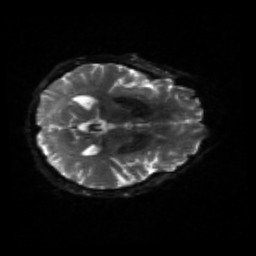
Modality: sbref
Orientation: axial
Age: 67
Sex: male
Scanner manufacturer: siemens
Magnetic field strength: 3 T
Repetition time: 4.71 s
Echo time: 0.0906 s